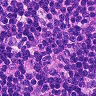
Metastatic tissue present: no